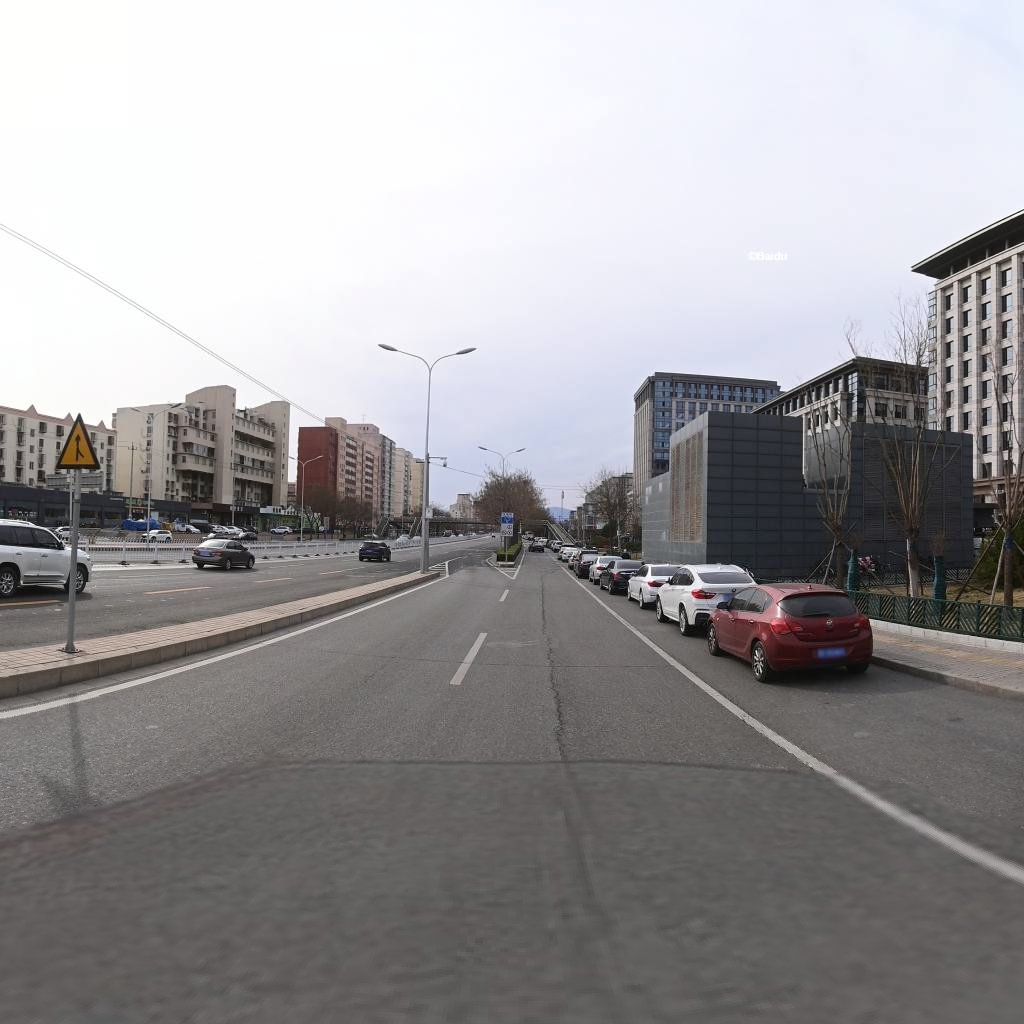
Region: Haidian
Road damage annotations: longitudinal crack, transverse crack